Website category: restaurant
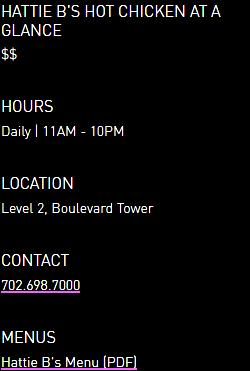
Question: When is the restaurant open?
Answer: Daily | 11AM - 10PM

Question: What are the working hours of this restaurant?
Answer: Daily | 11AM - 10PM

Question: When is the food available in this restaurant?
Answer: Daily | 11AM - 10PM

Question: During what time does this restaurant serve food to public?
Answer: Daily | 11AM - 10PM

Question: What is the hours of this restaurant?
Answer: Daily | 11AM - 10PM

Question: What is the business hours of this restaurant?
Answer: Daily | 11AM - 10PM

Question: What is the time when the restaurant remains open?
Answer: Daily | 11AM - 10PM

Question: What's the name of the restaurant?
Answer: Hattie B's Hot Chicken at a glance

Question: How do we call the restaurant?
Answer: Hattie B's Hot Chicken at a glance

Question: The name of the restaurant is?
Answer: Hattie B's Hot Chicken at a glance

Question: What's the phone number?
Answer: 702.698.7000

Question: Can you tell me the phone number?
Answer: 702.698.7000

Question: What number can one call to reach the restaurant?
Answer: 702.698.7000

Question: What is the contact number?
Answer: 702.698.7000

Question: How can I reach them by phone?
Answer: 702.698.7000

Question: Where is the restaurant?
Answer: Level 2, Boulevard Tower

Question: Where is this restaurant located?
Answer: Level 2, Boulevard Tower

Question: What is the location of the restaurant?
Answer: Level 2, Boulevard Tower

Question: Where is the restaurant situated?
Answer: Level 2, Boulevard Tower

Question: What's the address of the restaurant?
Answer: Level 2, Boulevard Tower

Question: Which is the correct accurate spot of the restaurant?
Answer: Level 2, Boulevard Tower

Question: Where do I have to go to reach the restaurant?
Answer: Level 2, Boulevard Tower